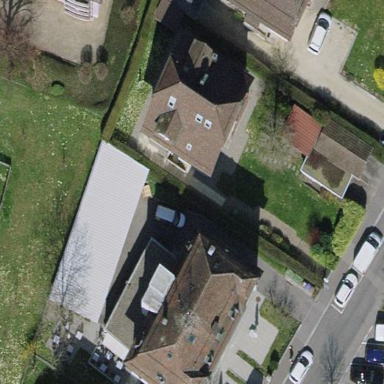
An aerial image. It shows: Beautiful apartment building with mansard roof.